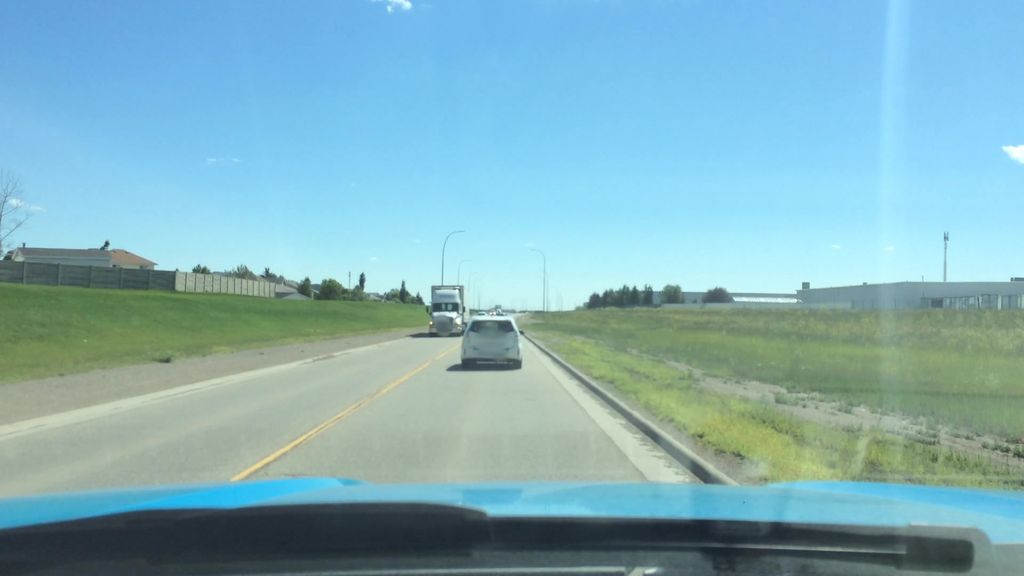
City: calgary